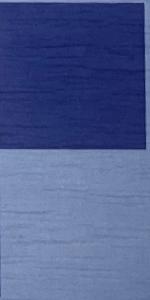
Label: Empty